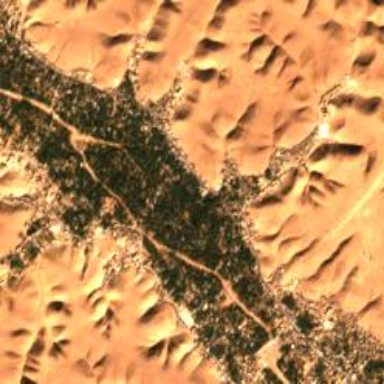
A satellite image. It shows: Beautiful orchard with date palms trees.